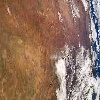
Label: land